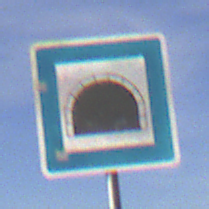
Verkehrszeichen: Tunnel
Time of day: MorningAfternoon
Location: Outdoor (RoadRail)
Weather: PartlyCloudy
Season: NotSpecified
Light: Natural